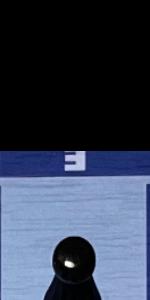
Label: Empty